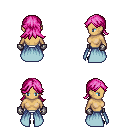
a pixel art fantasy rpg character, female body template, human, tanned skin, overskirt, white pants, pink loose hair, metal gloves, ghillies, four views (front, back, left, right), 2x2 character sprite sheet, small pixel art, hard edges, no anti-aliasing